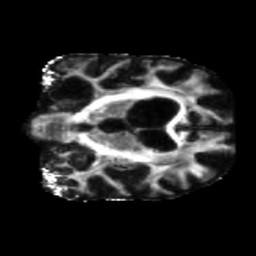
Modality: FA
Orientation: coronal
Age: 75
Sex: male
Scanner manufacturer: siemens
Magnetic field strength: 3 T
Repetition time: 5.25 s
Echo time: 0.08 s